Aerial crown-view tile of a tropical tree (Barro Colorado Island, Panama), acquired 20240918:
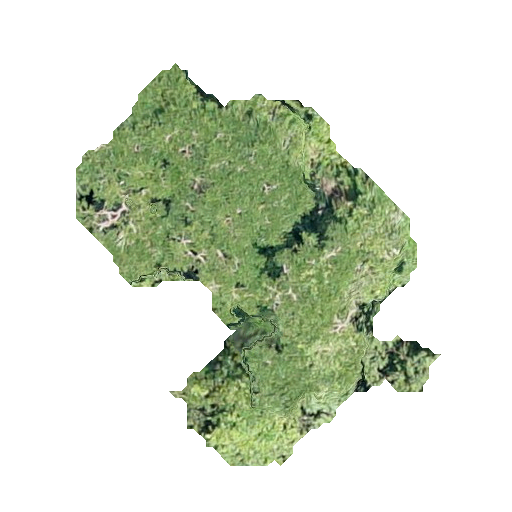
Species: Platypodium elegans
GBIF accepted scientific name: Platypodium elegans
Crown area: 125.161 m²